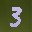
Label: 3